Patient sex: M
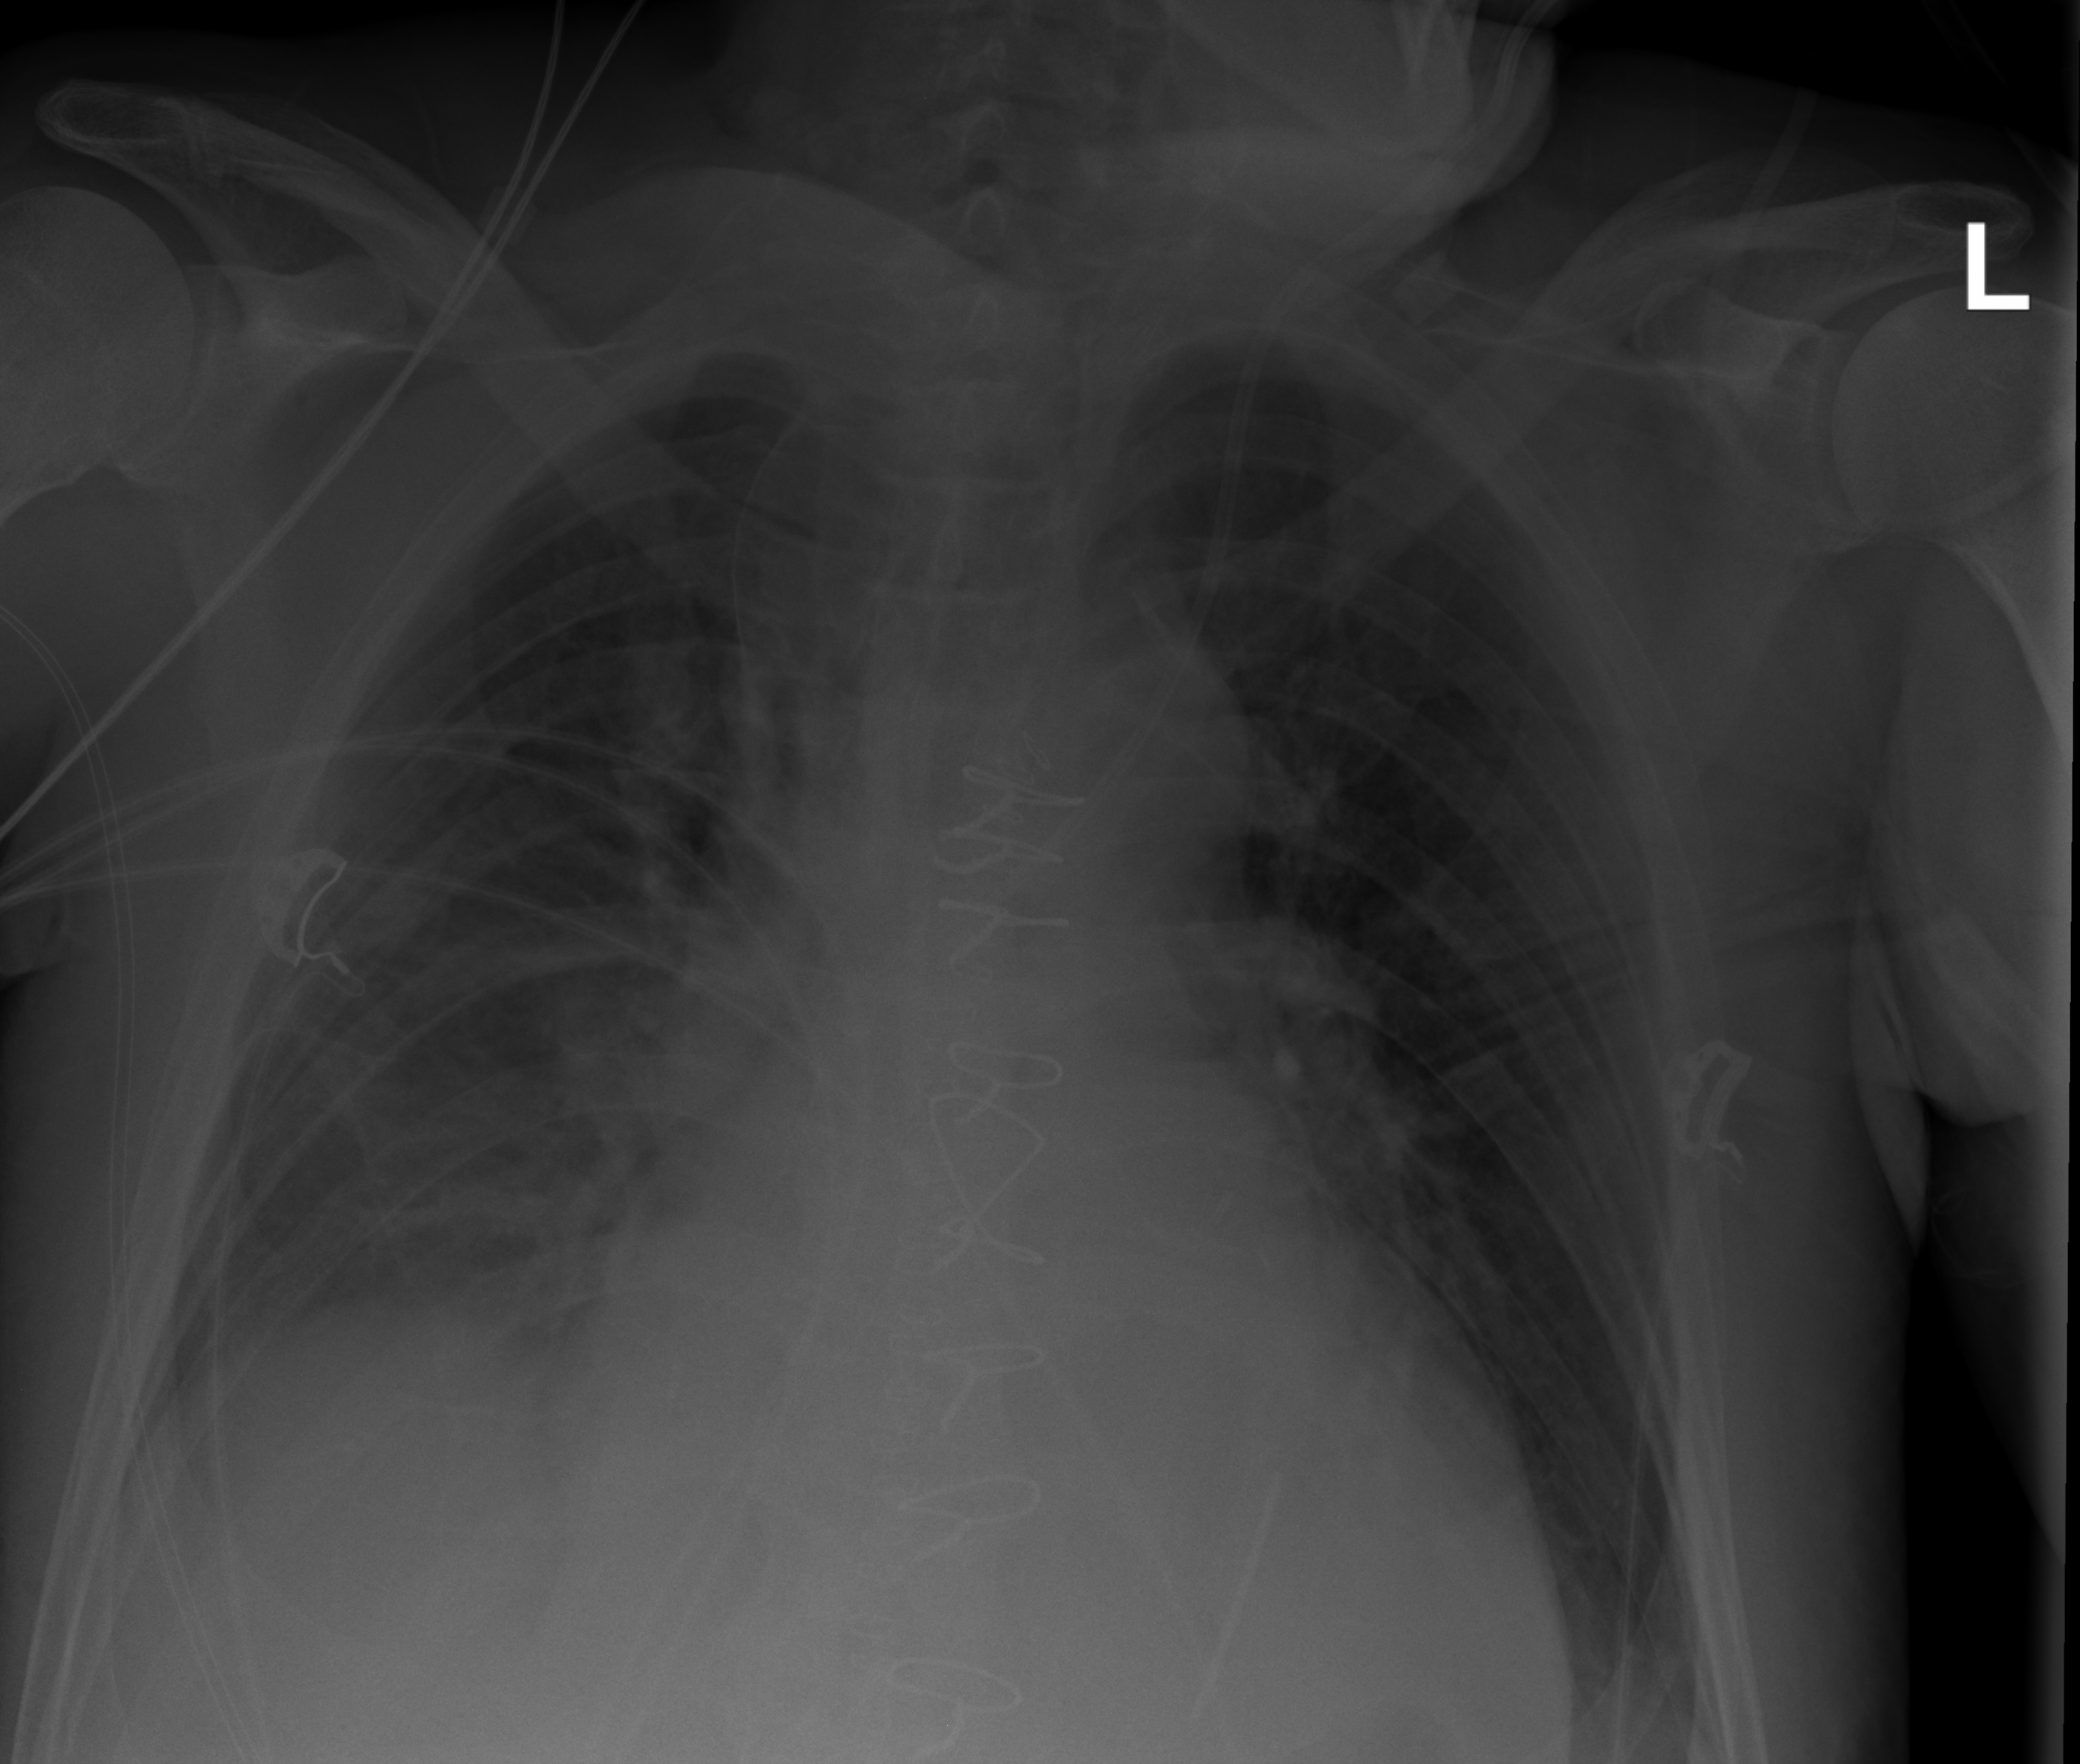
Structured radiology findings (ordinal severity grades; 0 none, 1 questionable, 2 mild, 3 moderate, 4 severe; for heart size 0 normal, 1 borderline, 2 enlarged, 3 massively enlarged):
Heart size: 1
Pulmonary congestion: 1
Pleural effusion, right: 2
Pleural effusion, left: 0
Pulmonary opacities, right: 1
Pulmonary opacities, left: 0
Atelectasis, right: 2
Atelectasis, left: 0